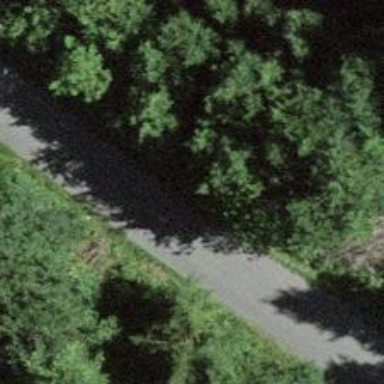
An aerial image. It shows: Unclassified road with asphalt surface.